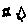
Label: star